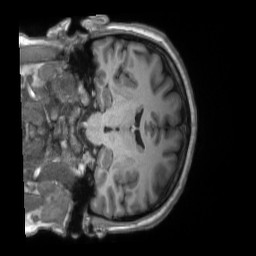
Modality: T1w
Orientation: coronal
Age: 36
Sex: male
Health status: ill
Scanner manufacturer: siemens
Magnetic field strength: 3 T
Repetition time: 2.2 s
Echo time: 0.00157 s